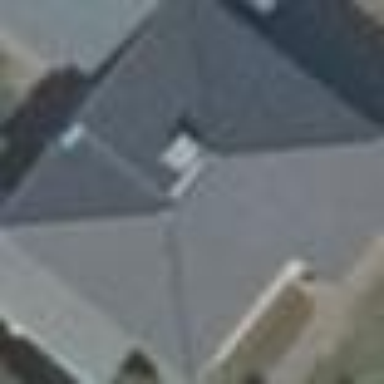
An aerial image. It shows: Simple and straightforward house.